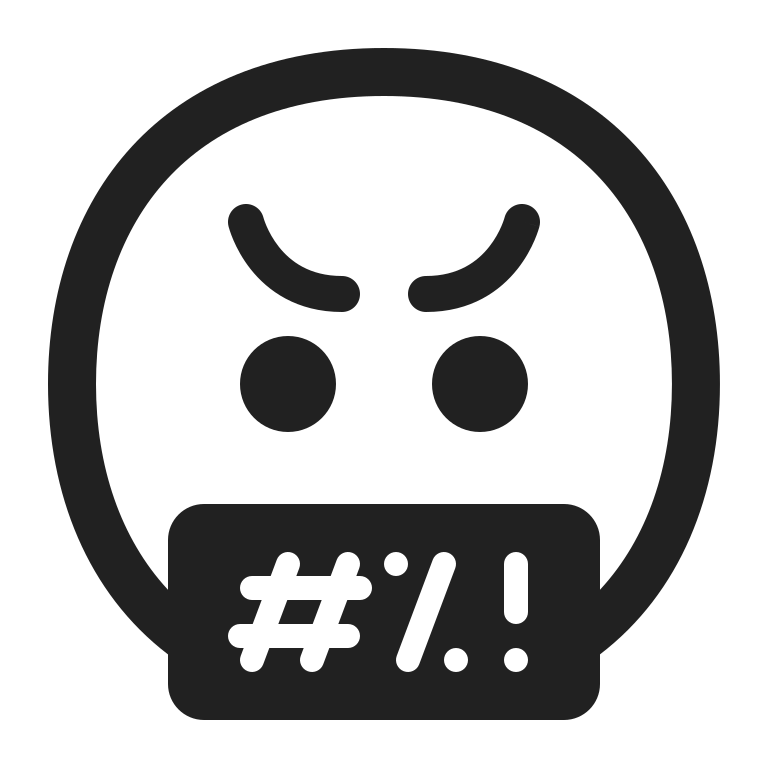
face with symbols on mouth high contrast